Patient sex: F
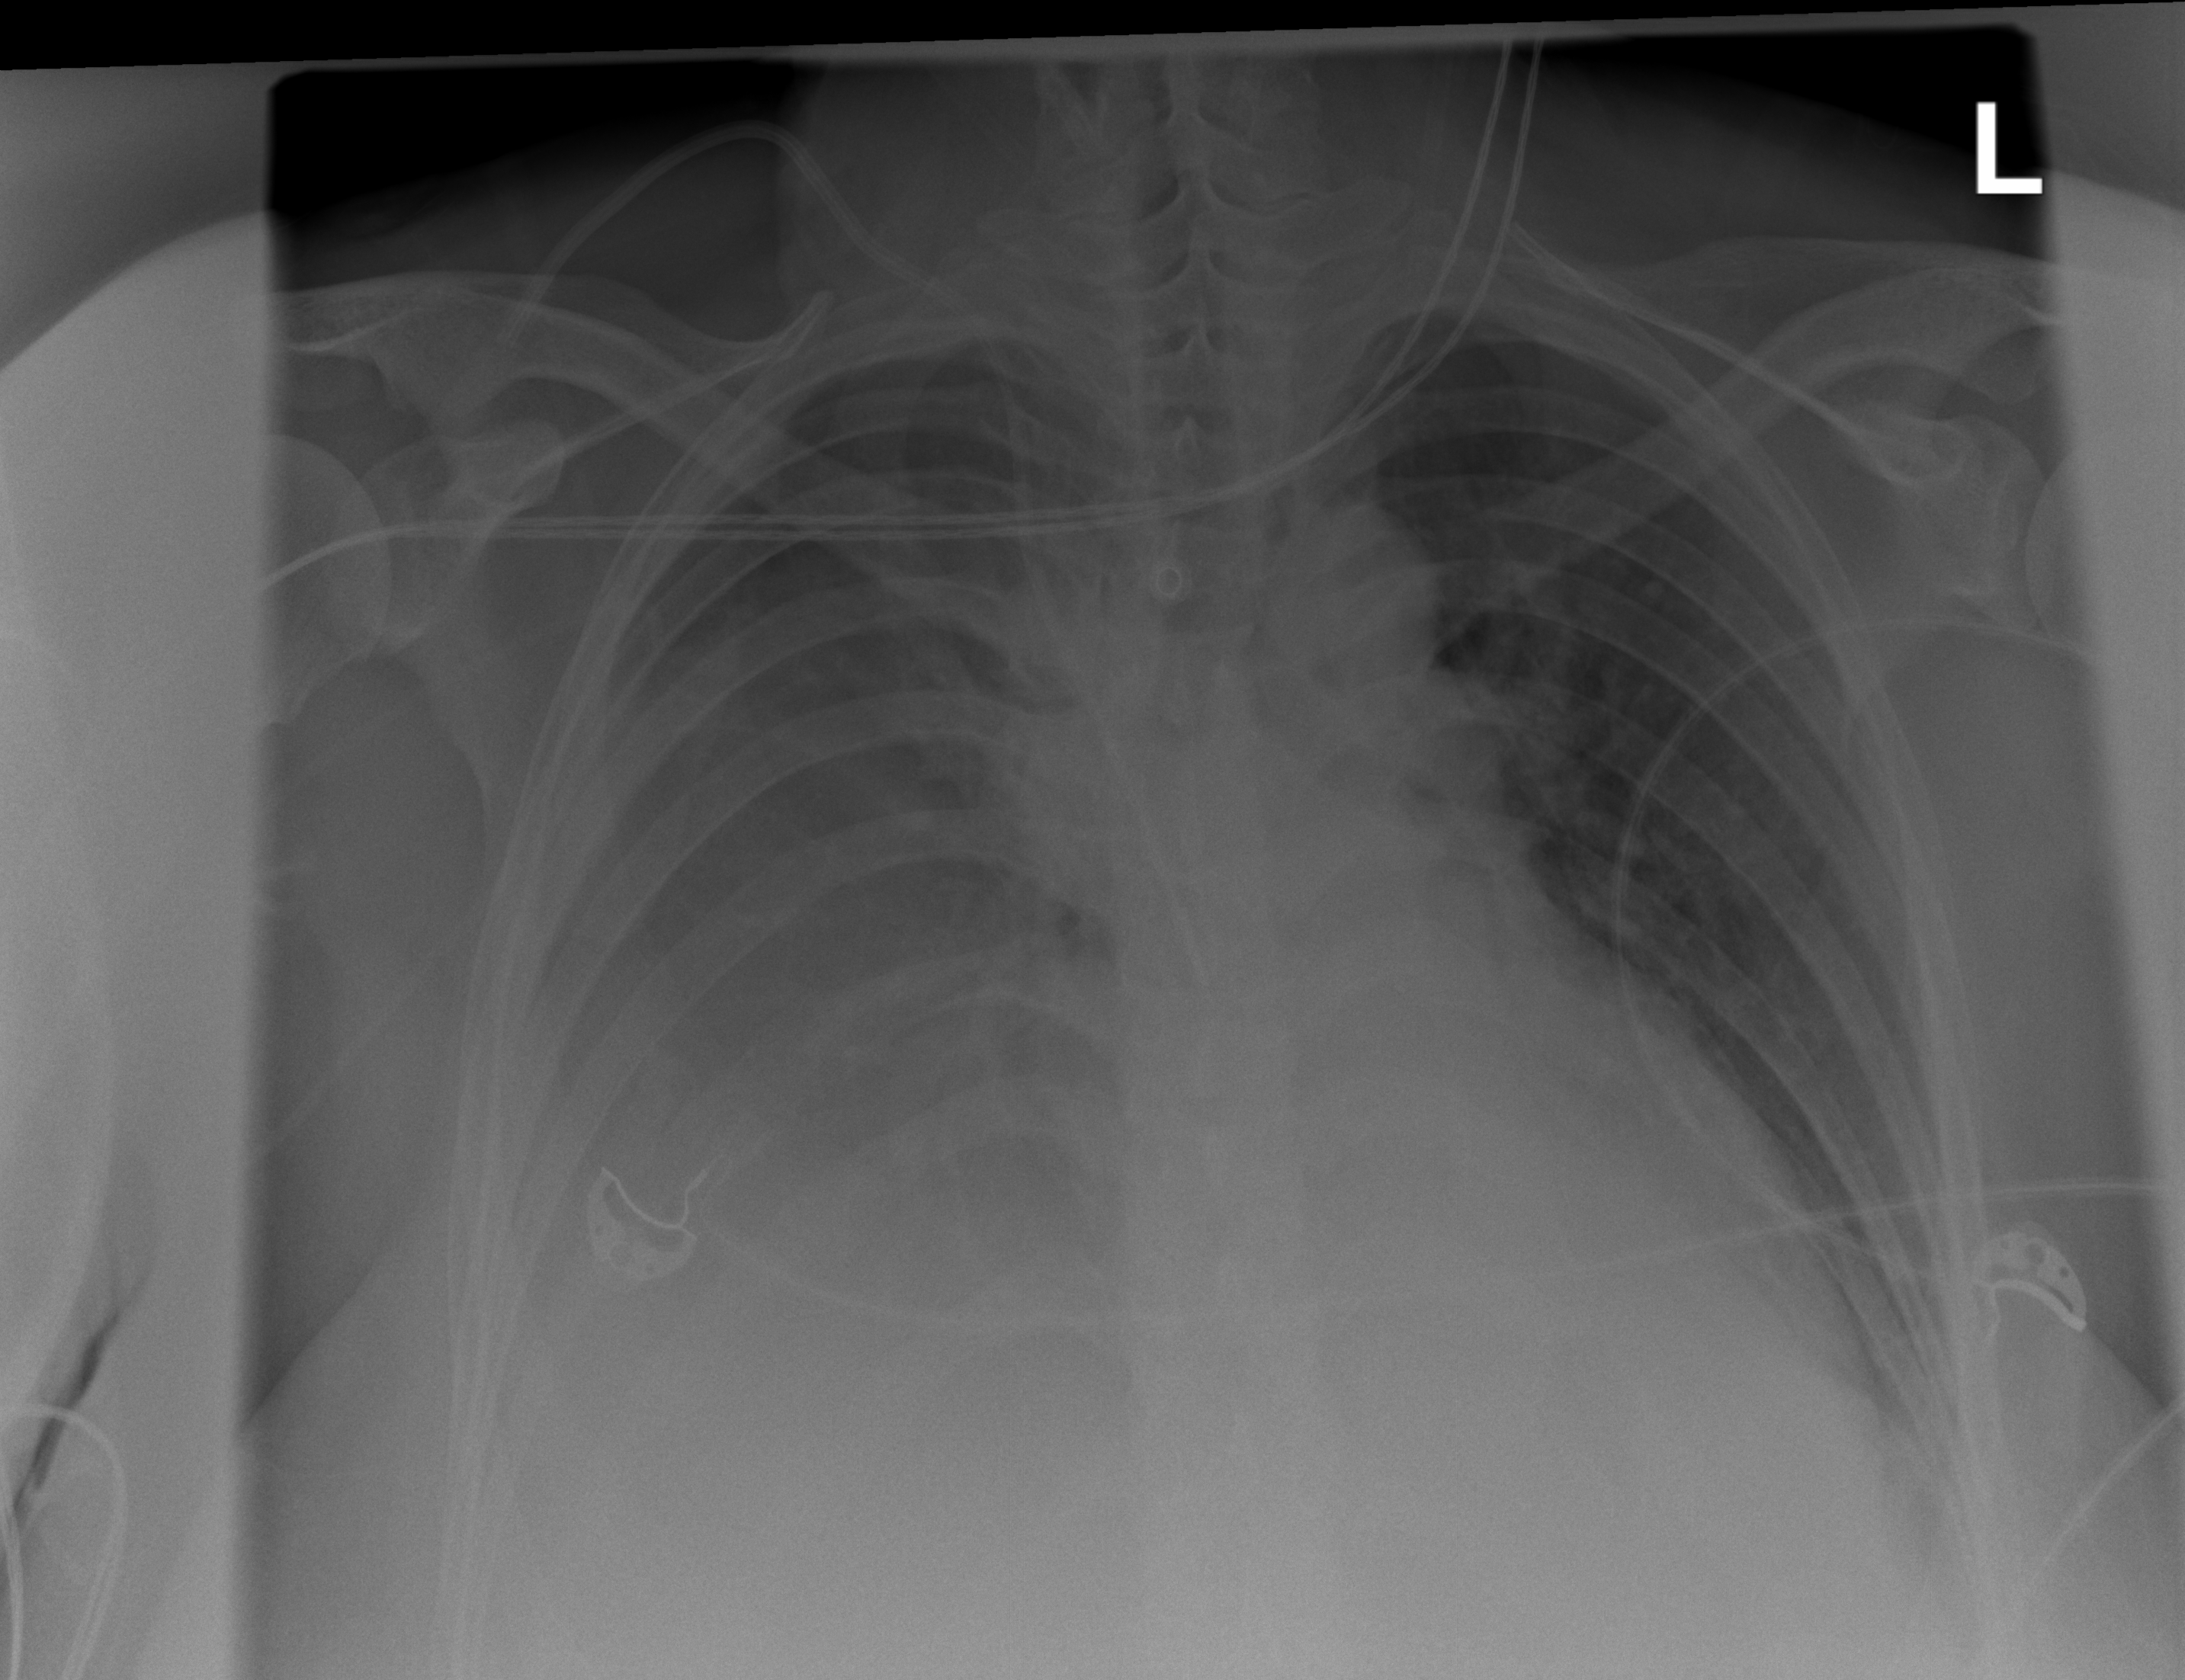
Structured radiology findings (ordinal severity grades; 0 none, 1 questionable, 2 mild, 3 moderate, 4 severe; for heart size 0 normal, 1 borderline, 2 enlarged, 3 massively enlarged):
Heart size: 0
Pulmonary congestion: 0
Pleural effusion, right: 0
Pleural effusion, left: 2
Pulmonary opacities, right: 3
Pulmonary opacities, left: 0
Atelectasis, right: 0
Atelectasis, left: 0